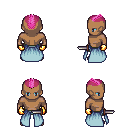
a pixel art fantasy rpg character, male body template, human, dark skin, overskirt, teal pants, pink short mohawk hairstyle, gold gloves, dagger, four views (front, back, left, right), 2x2 character sprite sheet, small pixel art, hard edges, no anti-aliasing